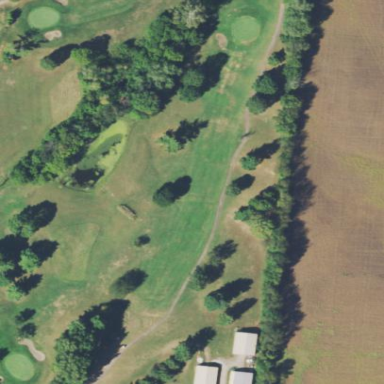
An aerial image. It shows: Golf fairway surrounded by grass in golf sport setting.